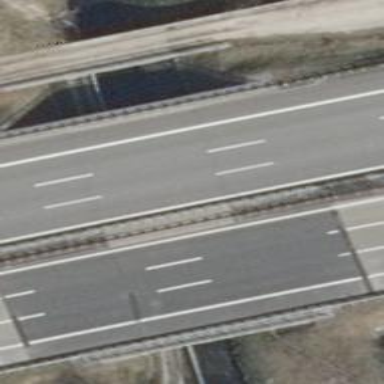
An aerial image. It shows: Man-made bridge.